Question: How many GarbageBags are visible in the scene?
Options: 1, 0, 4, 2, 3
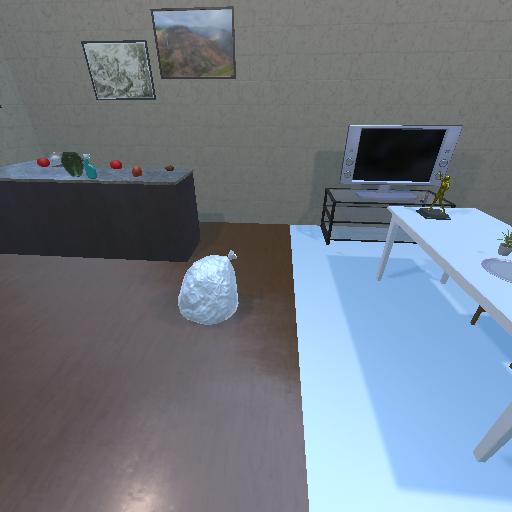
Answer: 1